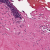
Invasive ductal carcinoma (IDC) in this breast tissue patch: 0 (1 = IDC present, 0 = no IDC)